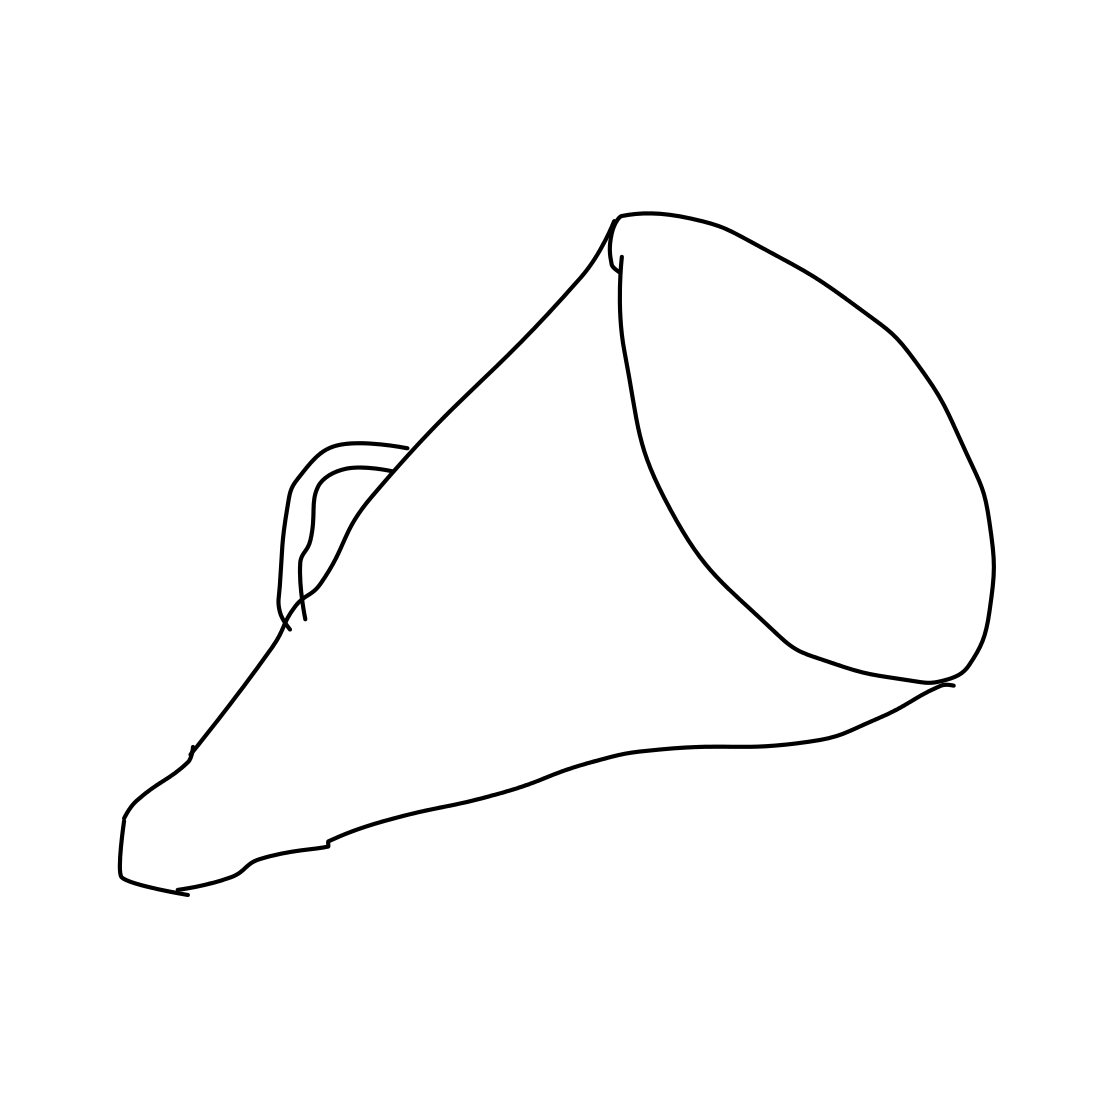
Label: megaphone